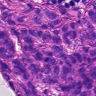
Metastatic tissue present: yes